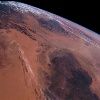
Label: land